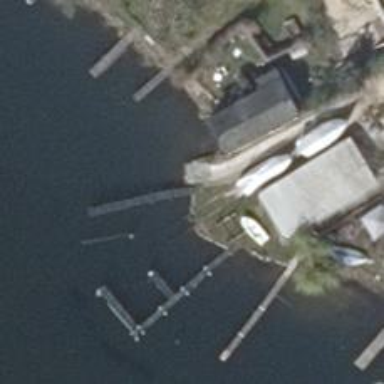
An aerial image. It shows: Man-made pier.